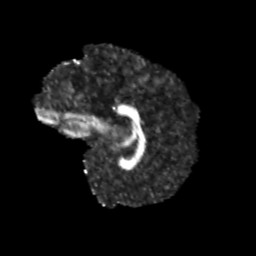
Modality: FA
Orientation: sagittal
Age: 13
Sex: female
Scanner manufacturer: siemens
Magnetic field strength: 3 T
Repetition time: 3.8 s
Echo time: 0.07 s